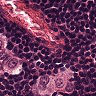
Metastatic tissue present: no